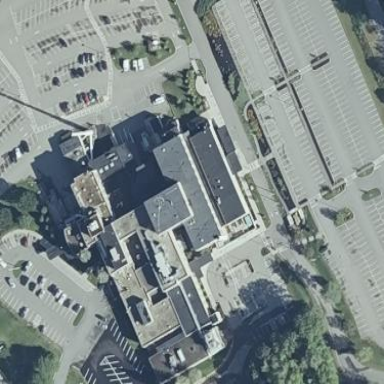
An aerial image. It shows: Hospital providing healthcare services.